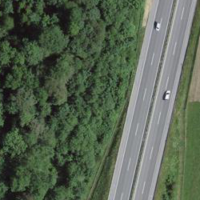
EUNIS habitat code: 57
Species observed at this site:
Milvus milvus